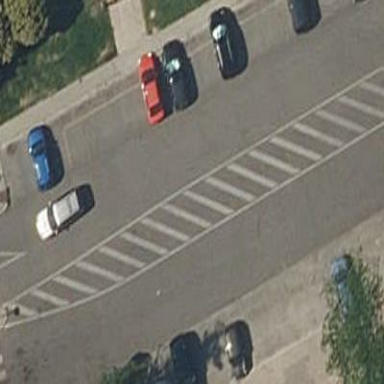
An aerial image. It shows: Parking area with surface.